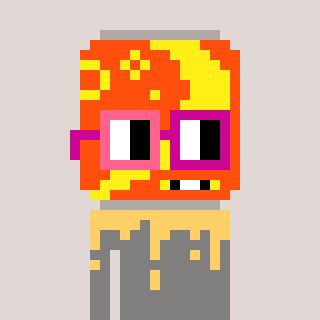
a pixel art character with square pink and red glasses, a pop-shaped head and a bluegrey-colored body on a warm background